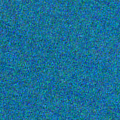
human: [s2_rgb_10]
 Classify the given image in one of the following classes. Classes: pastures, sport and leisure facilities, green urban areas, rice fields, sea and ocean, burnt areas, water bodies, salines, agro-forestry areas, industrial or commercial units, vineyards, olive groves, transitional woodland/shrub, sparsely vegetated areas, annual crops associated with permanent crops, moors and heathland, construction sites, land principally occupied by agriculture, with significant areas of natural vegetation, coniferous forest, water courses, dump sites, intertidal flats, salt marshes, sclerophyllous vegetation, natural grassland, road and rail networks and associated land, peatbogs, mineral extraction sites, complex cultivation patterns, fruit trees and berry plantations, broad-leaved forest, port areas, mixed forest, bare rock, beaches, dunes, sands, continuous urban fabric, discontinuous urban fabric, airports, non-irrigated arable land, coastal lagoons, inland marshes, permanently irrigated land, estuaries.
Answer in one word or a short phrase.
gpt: sea and ocean